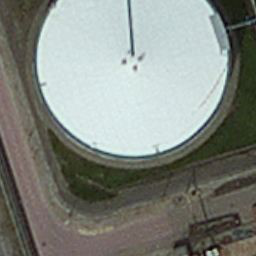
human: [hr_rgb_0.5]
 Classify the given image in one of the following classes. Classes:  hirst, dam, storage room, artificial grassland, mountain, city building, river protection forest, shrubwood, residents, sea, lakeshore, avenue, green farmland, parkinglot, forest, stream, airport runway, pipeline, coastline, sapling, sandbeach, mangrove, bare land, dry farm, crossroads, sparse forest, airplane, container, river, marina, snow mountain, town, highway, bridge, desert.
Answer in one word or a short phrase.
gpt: storage room